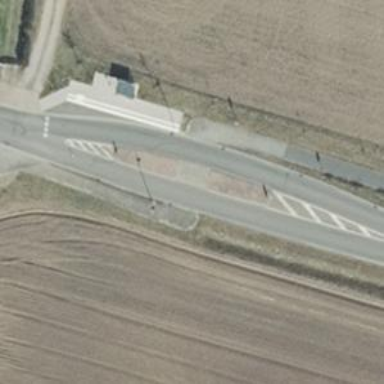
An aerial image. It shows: Tertiary road with asphalt surface and traffic calming island.